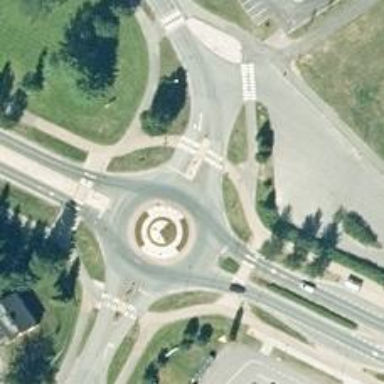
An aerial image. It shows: Roundabout on trunk highway.